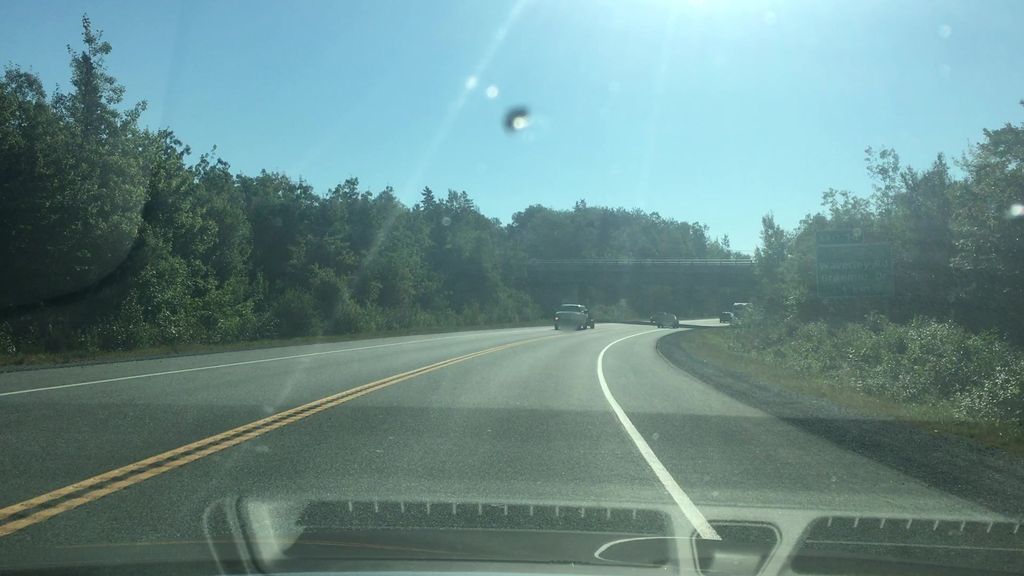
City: halifax